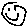
Label: smiley face